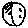
Label: moon